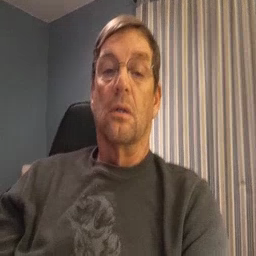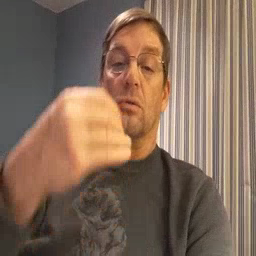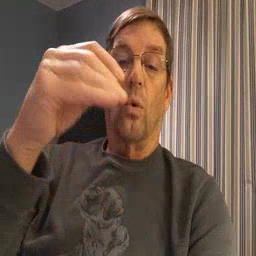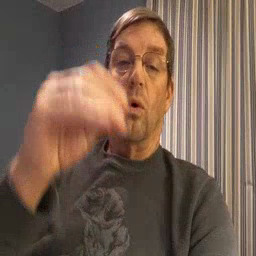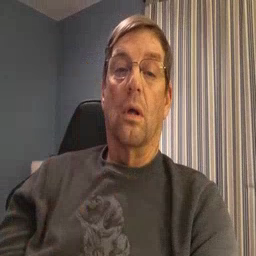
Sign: store